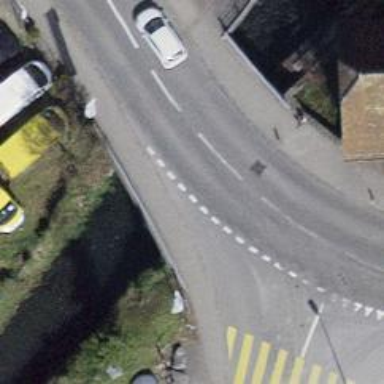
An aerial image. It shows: Sidewalk bridge over footway.